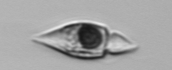
Label: Amphidinium